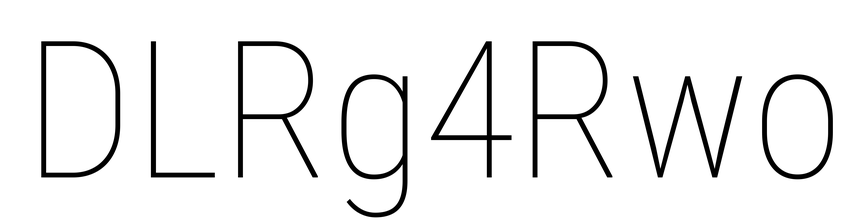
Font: Roboto_Condensed_Thin